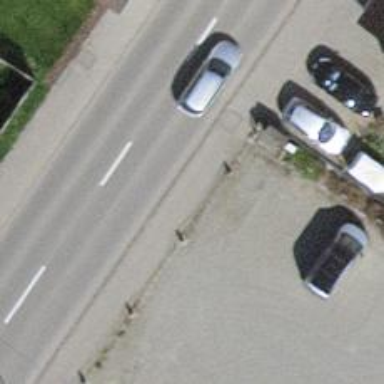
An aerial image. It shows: Sidewalk.